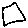
Label: square